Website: walmart
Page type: review-order
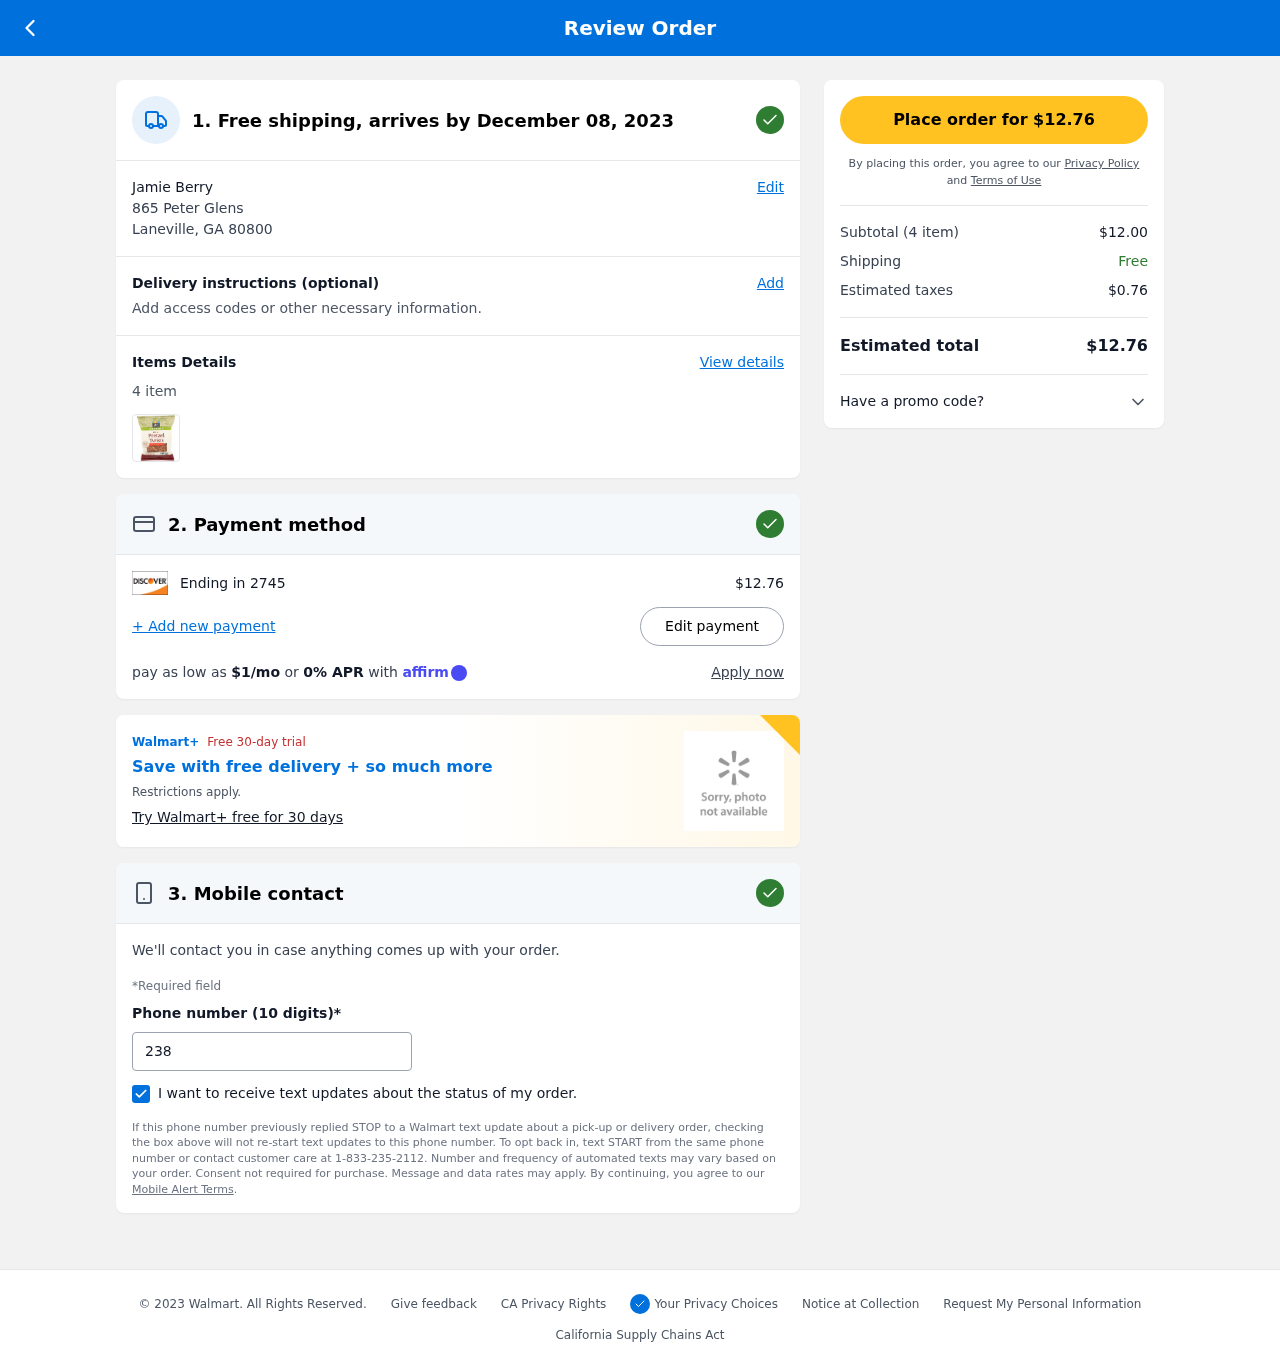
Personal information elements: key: PII_CARD_LAST4
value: Ending in 2745
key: PII_CITY_STATE_ZIP
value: Laneville, GA 80800
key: PII_FULLNAME
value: Jamie Berry
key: PII_PHONE
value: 2384151804
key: PII_STREET
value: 865 Peter Glens
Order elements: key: ORDER_DELIVERY_DATE
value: December 08, 2023
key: ORDER_NUM_ITEMS
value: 4 item
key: ORDER_NUM_ITEMS
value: Subtotal (4 item)
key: ORDER_TOTAL
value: $12.76
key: ORDER_TOTAL
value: Place order for $12.76
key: ORDER_MONTHLY_PAYMENT
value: $1/mo
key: ORDER_SUBTOTAL
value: $12.00
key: ORDER_TAX
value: $0.76